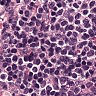
Metastatic tissue present: no